Interaction volume radius: 10 \u00c5
Interaction volume height: 15 \u00c5
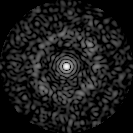
Disorder parameter: 0.8485